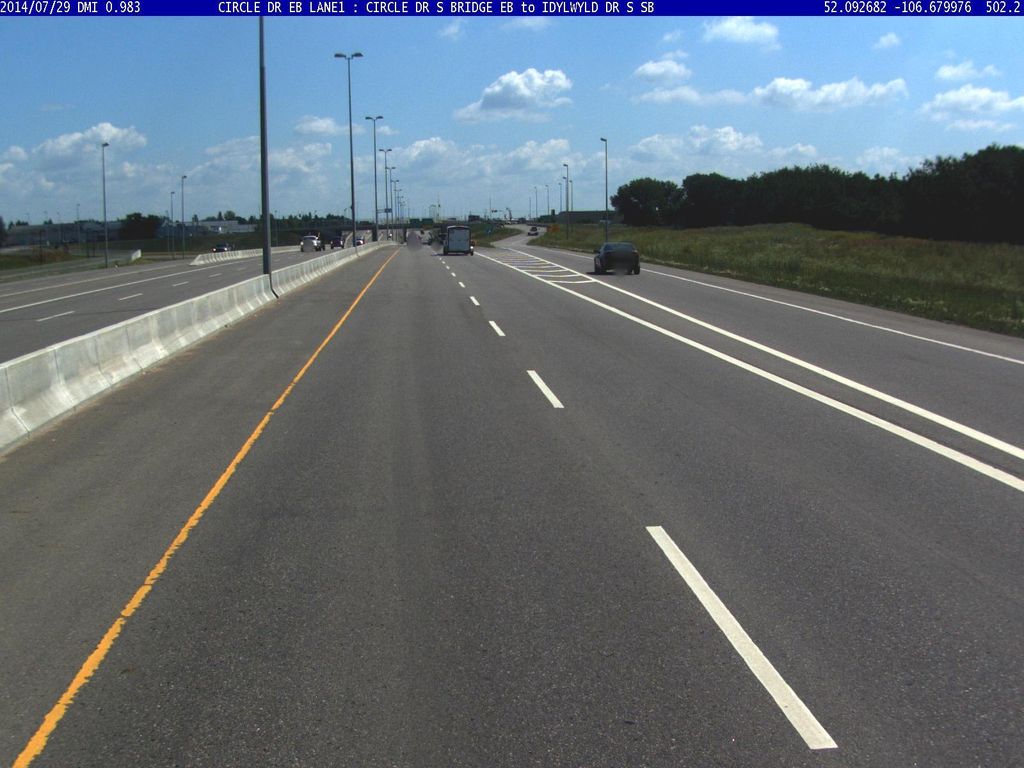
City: saskatoon